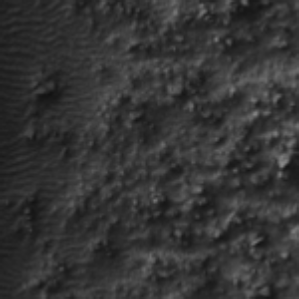
Label: frost